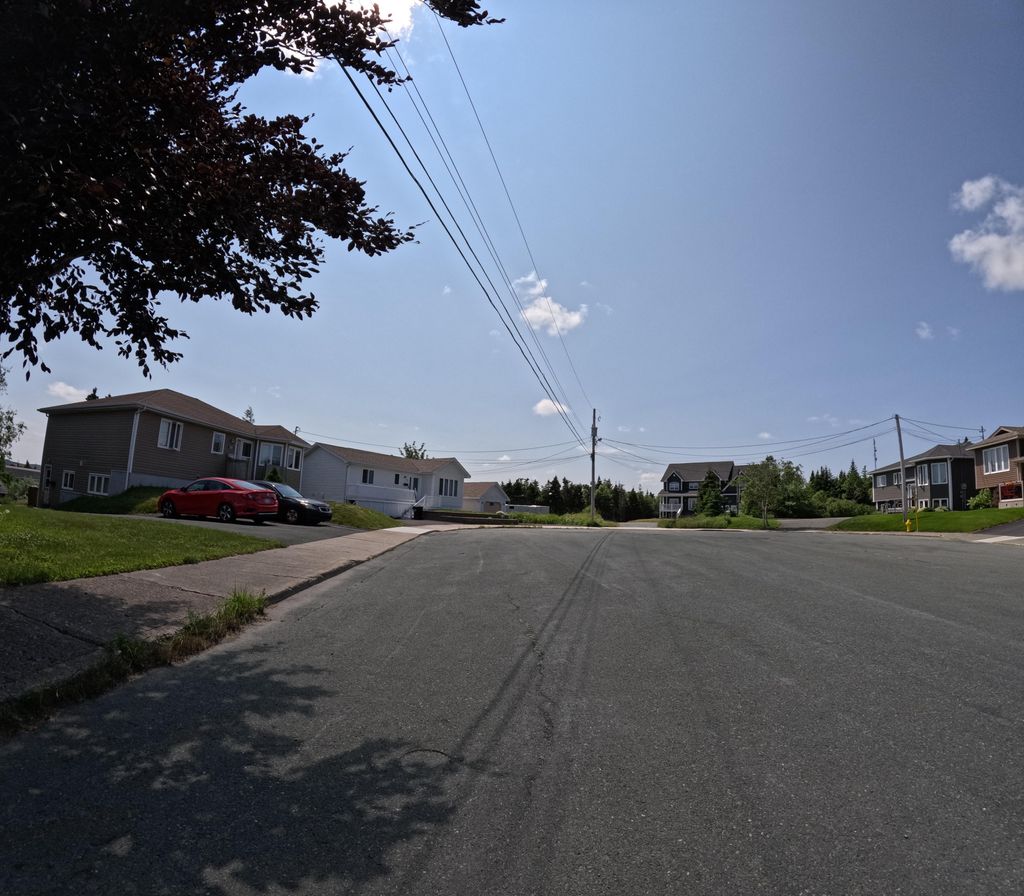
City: st_johns